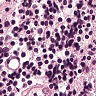
Metastatic tissue present: no